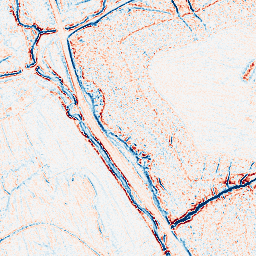
Category: edge_preserving
Decomposition family: bilateral
Decomposition parameters: d: 5
sigma_color: 75
sigma_space: 75
Upsampling method: linear_exact
Upsampling parameters: scale: 2
Upsampling scale: 2